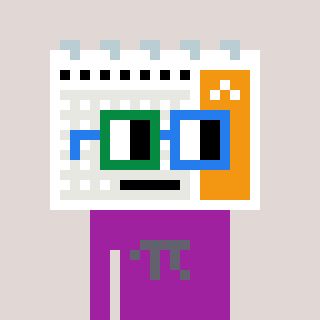
a pixel art character with square green and blue glasses, a calendar-shaped head and a magenta-colored body on a warm background